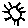
Label: sun